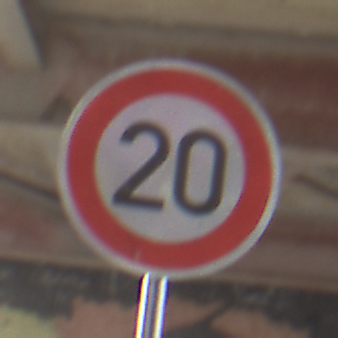
Verkehrszeichen: Geschwindigkeit20
Umgebung: Roofed, Special
Tageszeit: Midday
Wetter: Overcast
Licht: Natural
Jahreszeit: NotSpecified
Kontrast: MediumContrast